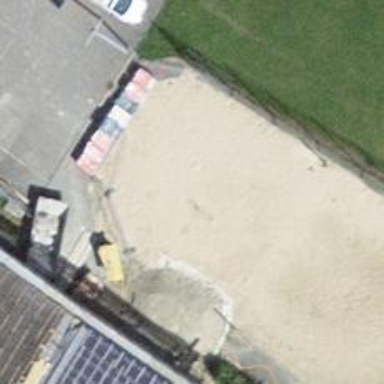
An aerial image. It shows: Sandy pitch designated for beach volleyball.